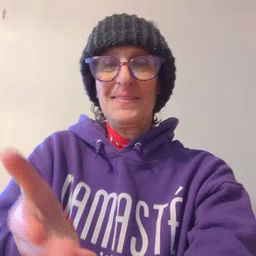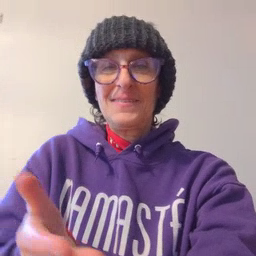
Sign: boat